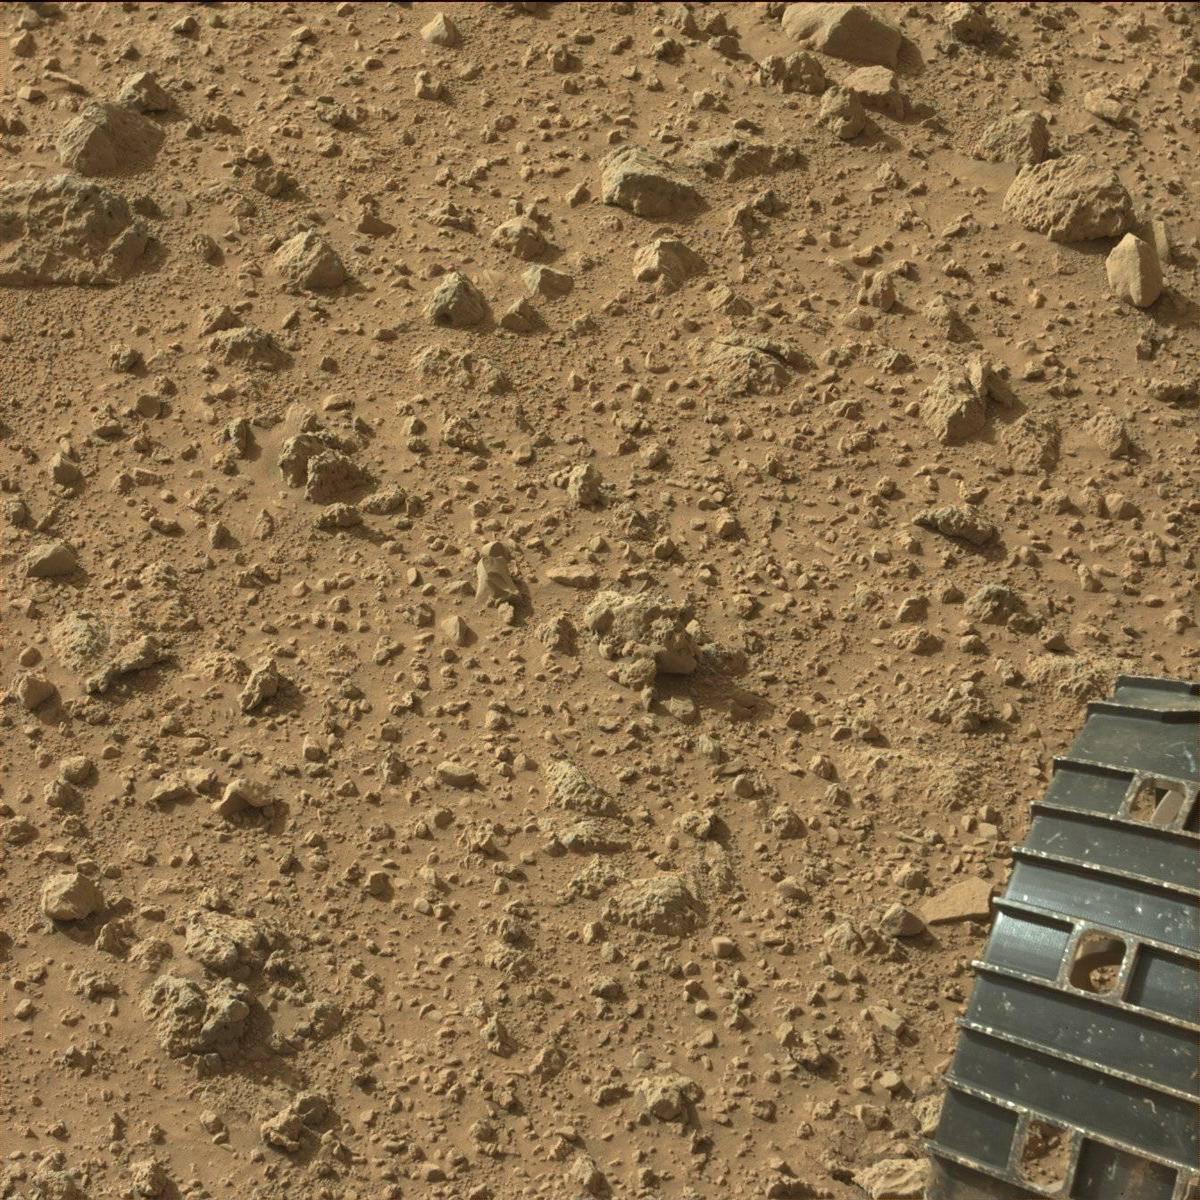
Terrain classes present: Bedrock, Rock, Rover, Sand / Soil